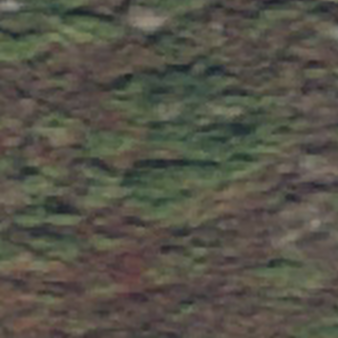
Label: other